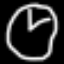
Label: clock